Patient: sex M, age 75
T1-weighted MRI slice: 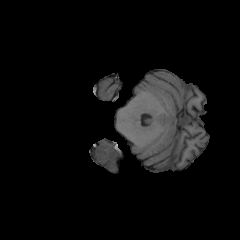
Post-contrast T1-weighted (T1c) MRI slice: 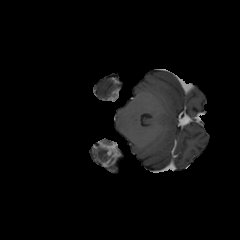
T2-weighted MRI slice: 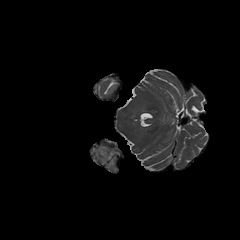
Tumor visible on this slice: yes
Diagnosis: Glioblastoma, IDH-wildtype
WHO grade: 4